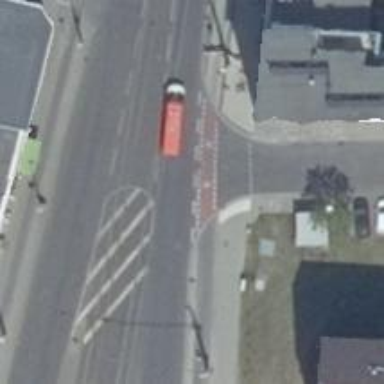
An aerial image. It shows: Unmarked road crossing.